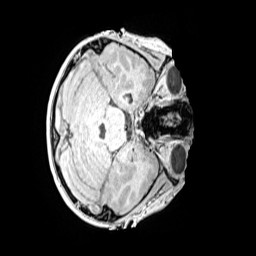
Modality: MP2RAGE
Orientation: axial
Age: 10
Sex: male
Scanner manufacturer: siemens
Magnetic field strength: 3 T
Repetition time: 4 s
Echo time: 0.00299 s